Field crop: maize
Growth stage: 2
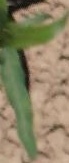
Species: maize